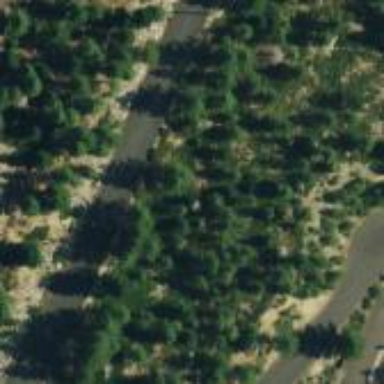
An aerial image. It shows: Forest with evergreen needle-leaved trees.